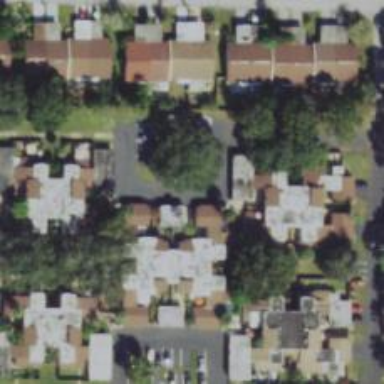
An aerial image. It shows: Living street.